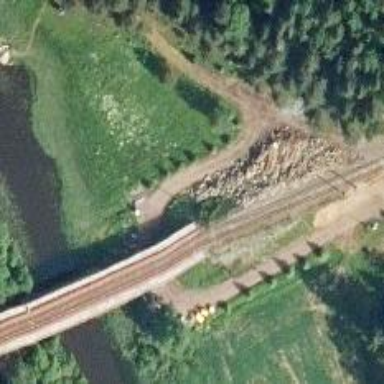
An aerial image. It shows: Bridge carrying railway with continuous electrified contact lines.